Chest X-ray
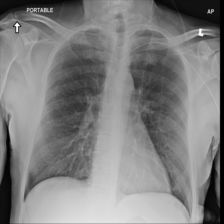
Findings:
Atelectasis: negative
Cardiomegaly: negative
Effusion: negative
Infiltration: negative
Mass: negative
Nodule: negative
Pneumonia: negative
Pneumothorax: negative
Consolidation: negative
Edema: negative
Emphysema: negative
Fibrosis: negative
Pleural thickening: negative
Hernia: negative